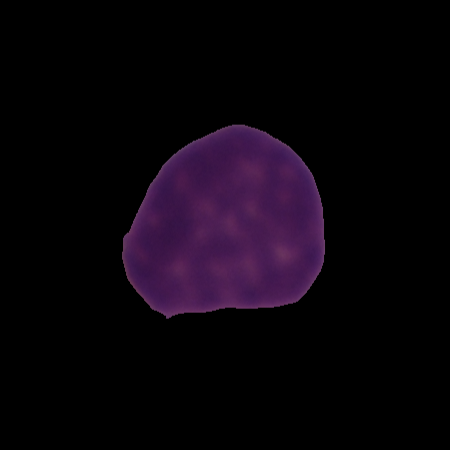
Label: healthy